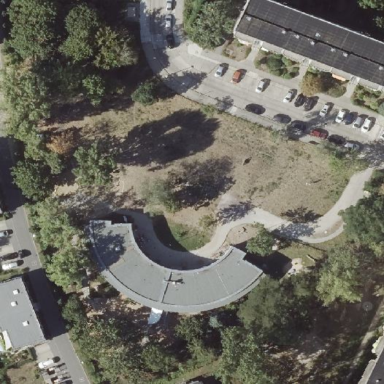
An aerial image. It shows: Village hall serving as community center.